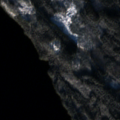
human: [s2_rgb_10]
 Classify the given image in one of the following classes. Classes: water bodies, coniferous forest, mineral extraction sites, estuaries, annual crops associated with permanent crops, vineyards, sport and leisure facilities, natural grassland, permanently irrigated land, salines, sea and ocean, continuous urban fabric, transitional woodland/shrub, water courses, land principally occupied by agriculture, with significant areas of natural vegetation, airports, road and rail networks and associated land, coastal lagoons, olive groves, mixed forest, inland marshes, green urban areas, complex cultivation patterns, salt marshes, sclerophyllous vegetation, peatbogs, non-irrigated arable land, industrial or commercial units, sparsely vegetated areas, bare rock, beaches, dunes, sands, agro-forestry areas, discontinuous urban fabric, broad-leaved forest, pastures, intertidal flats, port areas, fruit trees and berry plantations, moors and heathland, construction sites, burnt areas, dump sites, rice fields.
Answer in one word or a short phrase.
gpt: mixed forest, water bodies